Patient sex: M
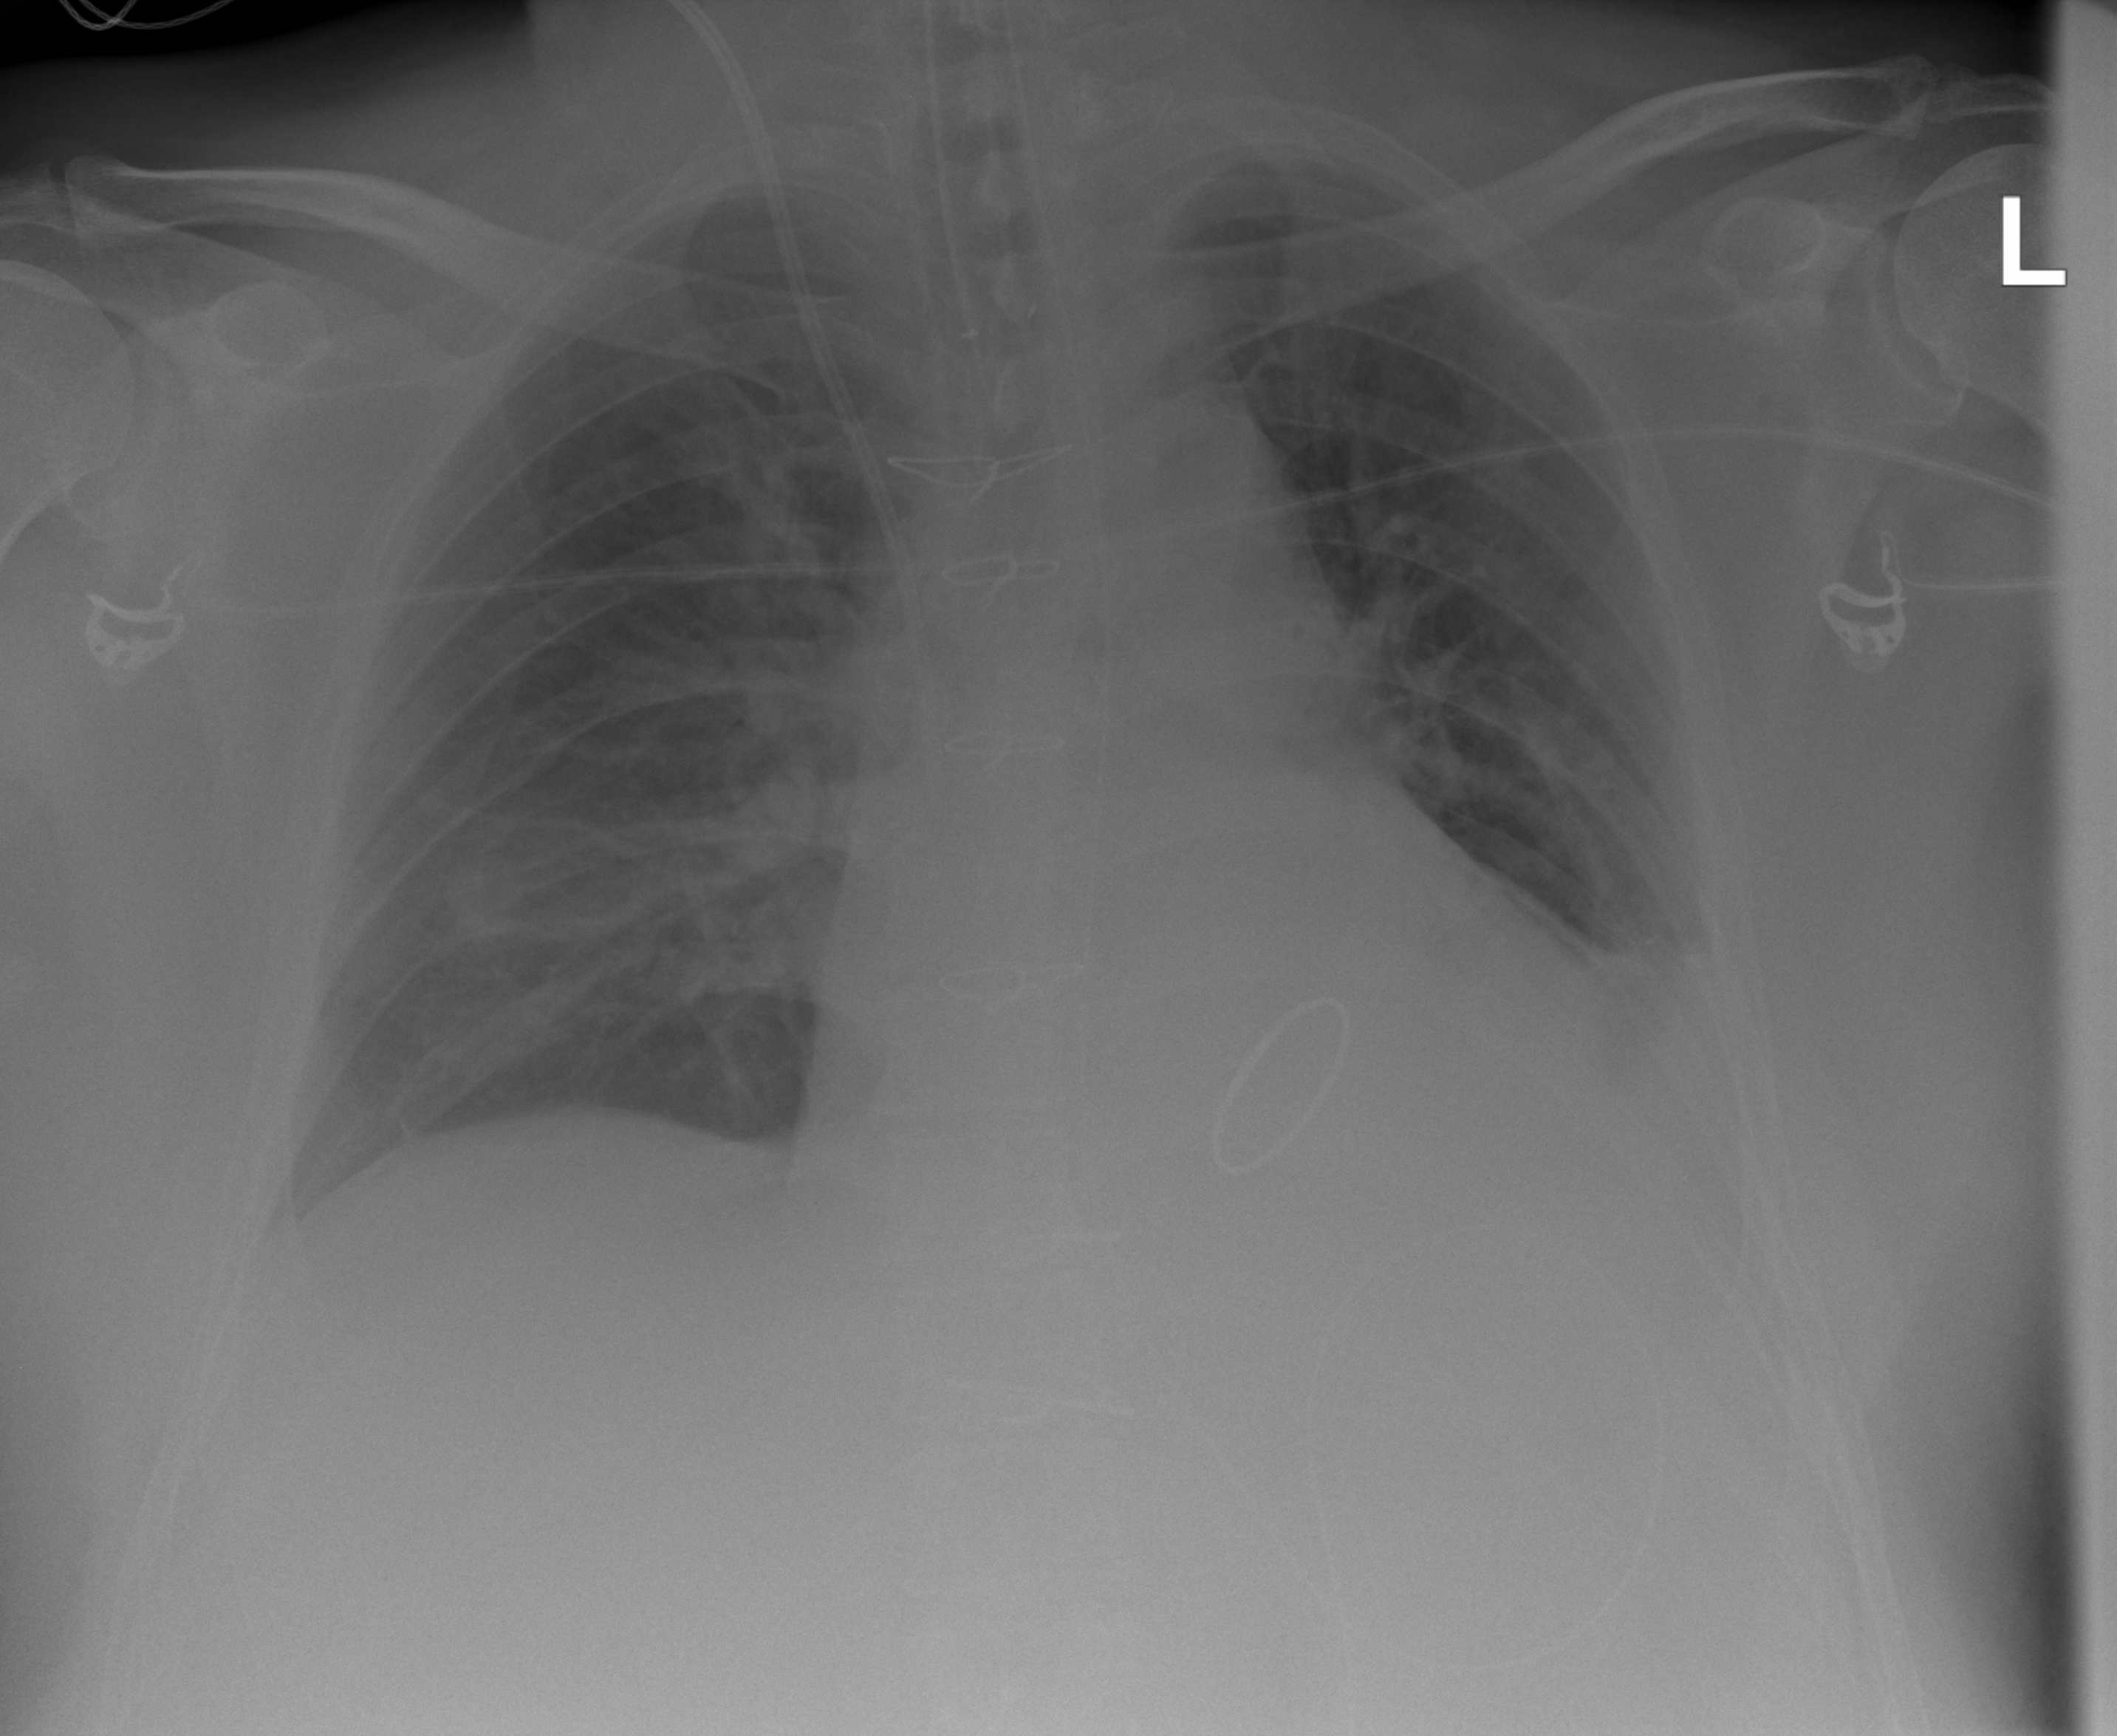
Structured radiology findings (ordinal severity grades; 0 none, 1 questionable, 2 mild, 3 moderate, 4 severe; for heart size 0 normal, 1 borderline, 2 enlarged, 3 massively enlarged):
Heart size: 2
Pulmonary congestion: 2
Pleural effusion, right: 0
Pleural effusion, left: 2
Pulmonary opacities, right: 2
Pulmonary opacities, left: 2
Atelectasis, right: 2
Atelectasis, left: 2